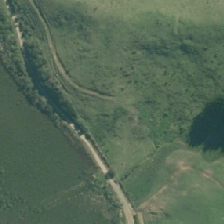
Land cover: manuka_kanuka